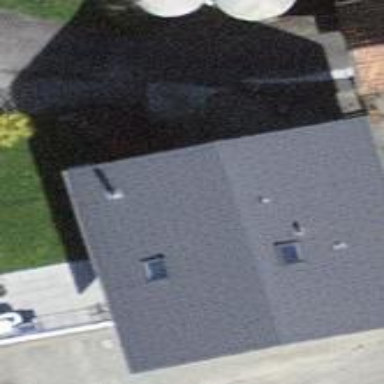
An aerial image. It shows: Simple and straightforward house.